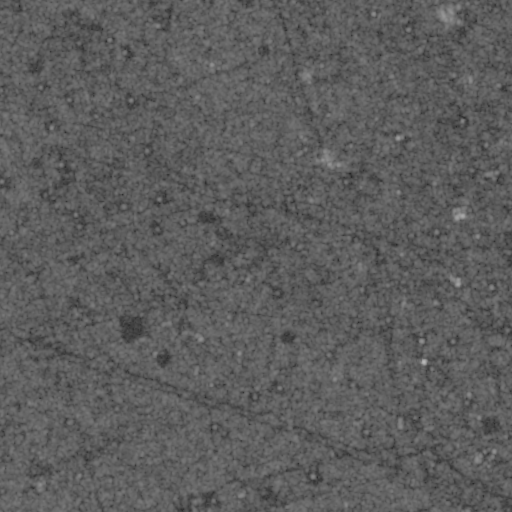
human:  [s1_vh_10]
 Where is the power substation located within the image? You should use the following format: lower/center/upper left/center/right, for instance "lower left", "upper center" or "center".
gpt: The power substation is located in the upper center of the image.
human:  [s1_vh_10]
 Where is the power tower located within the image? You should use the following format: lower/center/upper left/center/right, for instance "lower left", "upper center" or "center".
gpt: The power tower is located in the upper center of the image.
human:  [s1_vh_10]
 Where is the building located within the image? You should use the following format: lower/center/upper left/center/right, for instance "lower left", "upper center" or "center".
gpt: The building is located in the upper right of the image.
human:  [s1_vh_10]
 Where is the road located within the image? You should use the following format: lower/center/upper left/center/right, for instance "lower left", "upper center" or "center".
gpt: There is no road in the image.

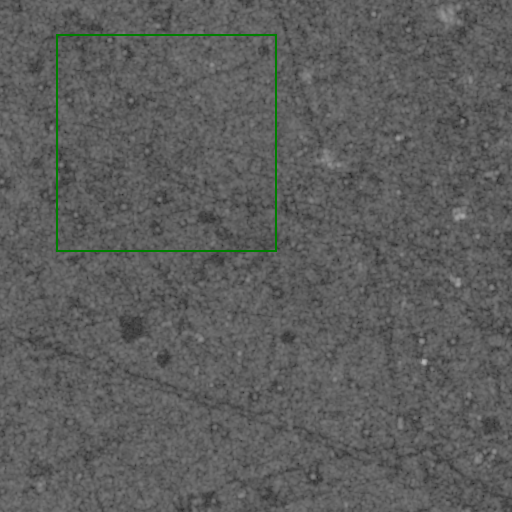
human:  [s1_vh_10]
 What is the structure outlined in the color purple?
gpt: There is no purple outline.
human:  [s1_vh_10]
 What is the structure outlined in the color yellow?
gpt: There is no structure outlined in yellow.